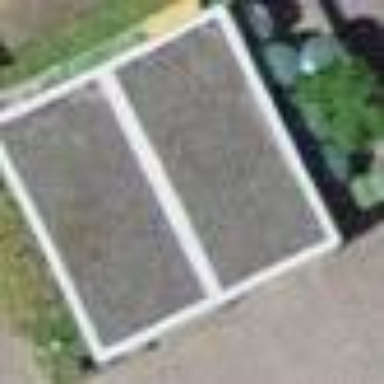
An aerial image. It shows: Garage building.